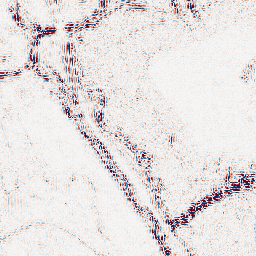
Category: wavelet
Decomposition family: wavelet_reverse_biorthogonal
Decomposition parameters: wavelet: rbio2.4
level: 2
Upsampling method: regularized
Upsampling parameters: scale: 2
lambda_reg: 0.01
Upsampling scale: 2